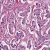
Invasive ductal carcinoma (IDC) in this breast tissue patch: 1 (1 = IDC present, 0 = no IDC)